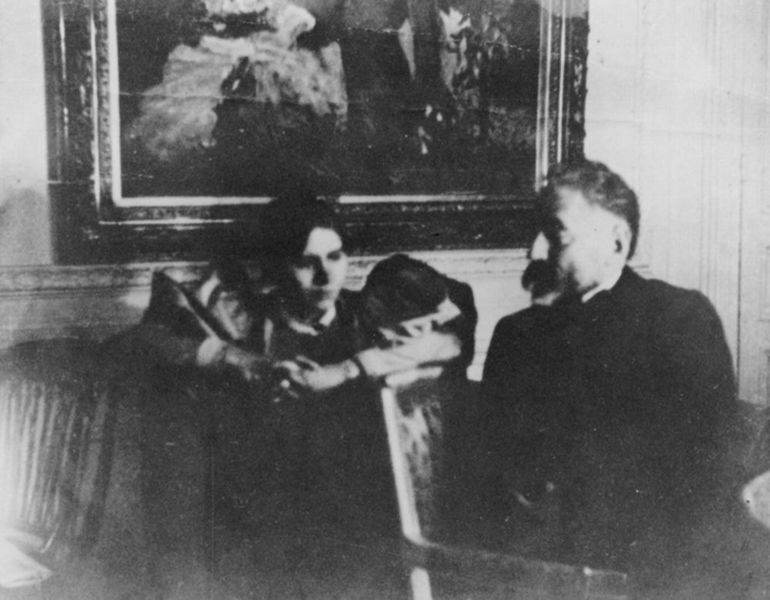
Titel: Mallarmé und Paule Gobillard
Künstler: Antoine Degas
Institution: Sammlung Valéry
Schlagwörter: baum, dunkel, gemälde, hand, kopf, laub, mann, schatten, weiß, menschen, sitzen, brust, degas, ellbogen, finger, frau, frisur, grau, haar, hell, hintergrund, holz, jahrhundertwende, kleid, köpfe, licht, mund, nase, ohr, profil, raum, renoir, schwarz, stirn, stuhl, stühle, szene, tisch, tür, zimmer, blick, dame, gespräch, alt, anzug, bart, gesichter, jung, schnurrbart, wand, arm, arme, augen, falten, kleidung, kragen, mensch, rahmen, vollbart, ärmel, bild, herr, hände, innenraum, möbel, portrait, porträt, rückenlehne, auge, haare, interieur, mantel, sessel, sitzend, familie, paar, vater, kinn, puffärmel, scheitel, genre, dutt, seitlich, bilderrahmen, sofa, wohnzimmer, armlehne, leiste, lehne, sitz, man, unterhaltung, zwei, sonnenlicht, graphik, bank, lehnen, kaiser, gefaltet, schnurbart, sprechen, tapete, ernst, maler, muse, uhr, stube, couch, nachdenklich, ellenbogen, aufstützen, dreiviertelprofil, schnauzbart, schnauzer, galerie, unscharf, foto, fotografie, photographie, tischkante, doppelbildnis, belichtung, schwarz-weiss, künstler, wilhelminisch, franz, photo, ehepaar, stul, kravatte, armreif, verschwommen, halbprofil, wrack, sammlung, bild im bild, polsterstuhl, einrichtung, sammler, fotographie, rückwand, vertäfelung, gallerie, wohnraum, photografie, sessellehne, harr, wendung, unschärfe, zuwendung, bild im hintergrund, sissi, mondän, schlecht, rum, keulenärmel, menn, armbanduhr, qualität, verschränkte hände, scheußlich, mann und frau, boisseree, gefaltete, piktoralismus, rückenlehnen, schnappschauss, stuckrahmen, unerhalten, uscharf, zuwenden, kaise, innnenraum, sithen, 19 jahrhundert, ölbild imhintergrund, junde frau, anfang 19. jhr.